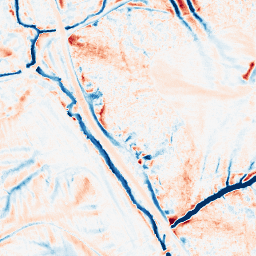
Category: edge_preserving
Decomposition family: median
Decomposition parameters: size: 15
Upsampling method: sinc_hamming
Upsampling parameters: scale: 2
kernel_size: 8
Upsampling scale: 2